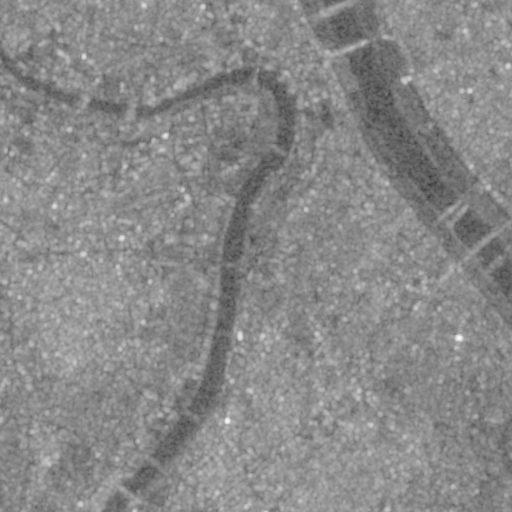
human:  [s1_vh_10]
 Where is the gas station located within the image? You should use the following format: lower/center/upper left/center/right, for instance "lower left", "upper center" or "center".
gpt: The gas station is located in the upper left of the image.
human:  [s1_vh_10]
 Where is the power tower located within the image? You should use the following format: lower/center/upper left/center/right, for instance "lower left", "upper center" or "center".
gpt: The power tower is located in the upper right of the image.
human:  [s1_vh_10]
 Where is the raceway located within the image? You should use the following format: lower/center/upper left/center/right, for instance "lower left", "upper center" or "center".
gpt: The raceway is located in the upper center of the image.
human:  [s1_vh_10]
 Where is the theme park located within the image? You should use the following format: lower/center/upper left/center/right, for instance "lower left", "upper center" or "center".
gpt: The theme park is located in the lower left of the image.
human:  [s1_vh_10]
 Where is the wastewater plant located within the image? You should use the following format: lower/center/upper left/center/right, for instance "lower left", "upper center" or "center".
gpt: The wastewater plant is located in the upper left of the image.
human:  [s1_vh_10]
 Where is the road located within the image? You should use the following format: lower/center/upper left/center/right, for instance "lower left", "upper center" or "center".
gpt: There is no road in the image.

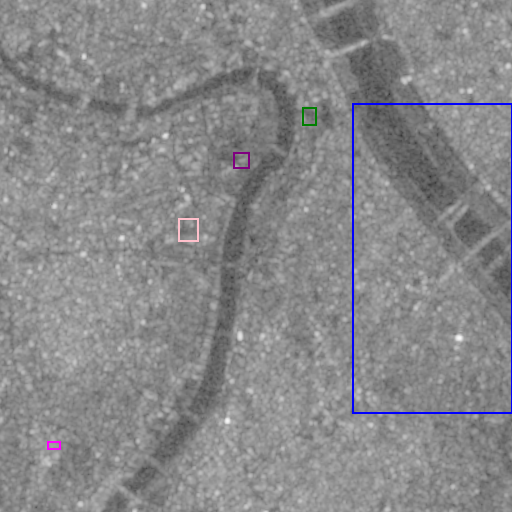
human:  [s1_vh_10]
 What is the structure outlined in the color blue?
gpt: The structure outlined in blue is a park.
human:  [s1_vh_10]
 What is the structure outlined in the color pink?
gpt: The structure outlined in pink is a parking lot.
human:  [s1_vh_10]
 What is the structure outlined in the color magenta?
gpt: The structure outlined in magenta is a theme park.
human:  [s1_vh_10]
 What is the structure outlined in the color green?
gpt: The structure outlined in green is a track.
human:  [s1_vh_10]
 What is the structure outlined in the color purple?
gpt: The structure outlined in purple is a wastewater plant.
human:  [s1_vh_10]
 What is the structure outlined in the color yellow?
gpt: There is no yellow outline.